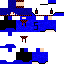
A male human skin with dark skin, wearing brown long hair dressed in a blue hoodie and black pants, featuring a closed mouth.